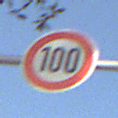
Verkehrszeichen: Geschwindigkeit100
Umgebung: Outdoor, Suburban
Tageszeit: SunriseSunset
Wetter: PartlyCloudy
Licht: Natural
Jahreszeit: NotSpecified
Kontrast: HighContrast